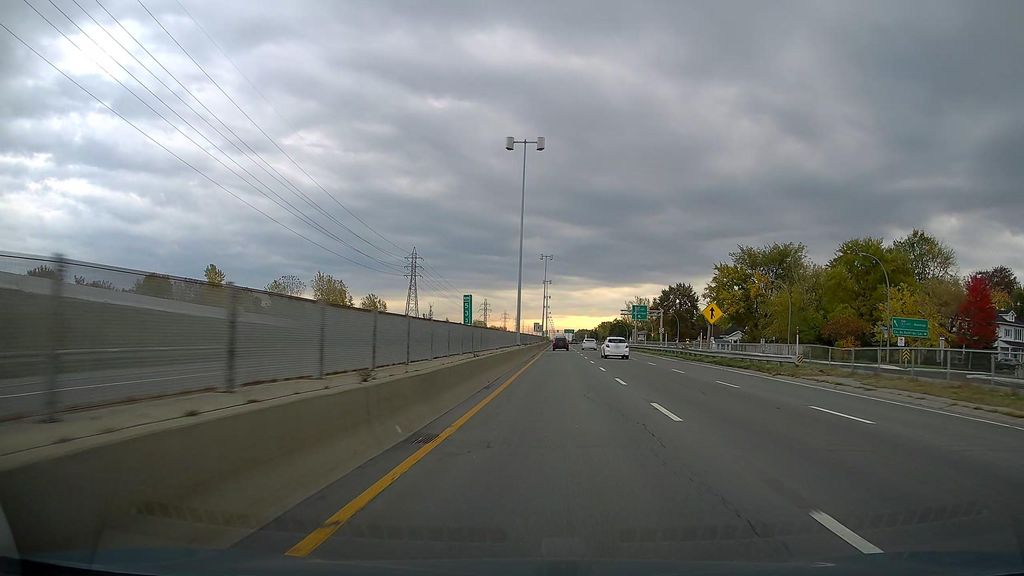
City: montreal